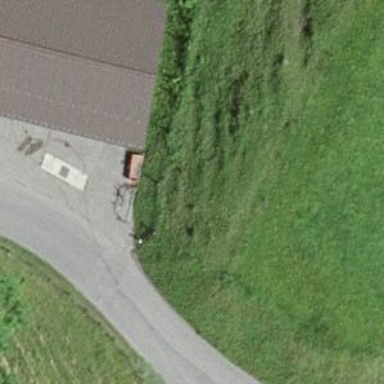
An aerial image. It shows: Garage.